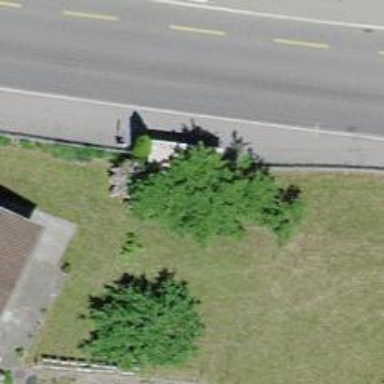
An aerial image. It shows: Bus stop with sheltered platform for public transport.